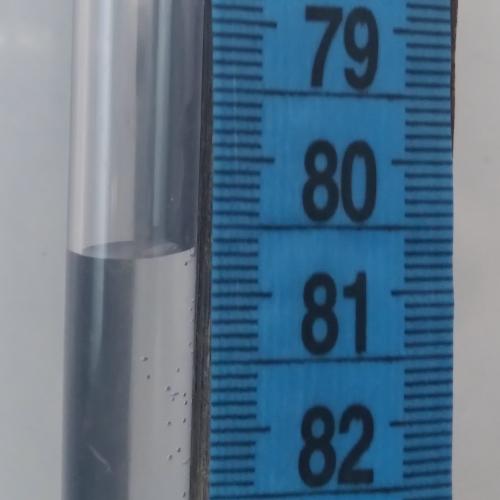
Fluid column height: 80.7 cm